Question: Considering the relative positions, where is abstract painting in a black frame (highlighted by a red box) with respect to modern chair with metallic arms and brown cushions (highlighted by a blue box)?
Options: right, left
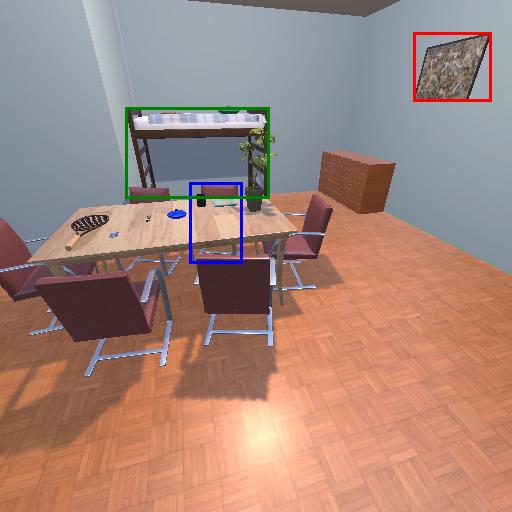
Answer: right